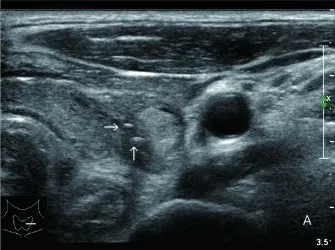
Repeat ultrasound examination six months after the initiation of anti-tuberculosis medication. (A) Significant shrinkage and echo enhancements can be observed. The nodule is solid and well-defined, with two tiny calcifications inside (white arrows).
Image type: radiology (ultrasound)